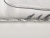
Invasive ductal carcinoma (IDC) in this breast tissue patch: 0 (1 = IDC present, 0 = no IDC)